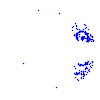
Particle: proton